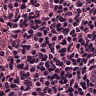
Metastatic tissue present: no